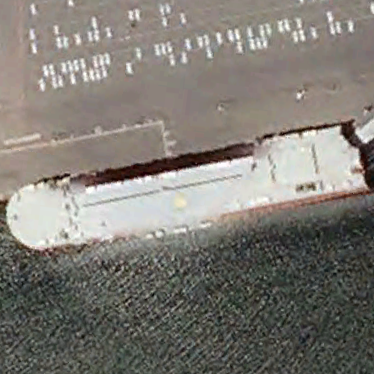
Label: civil